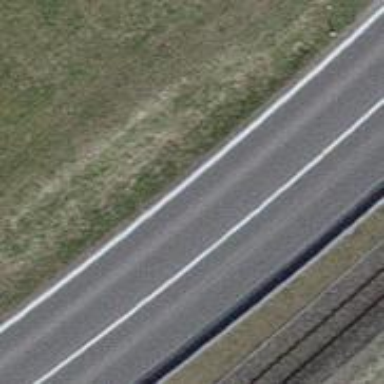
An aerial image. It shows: Asphalt road classified as primary highway.